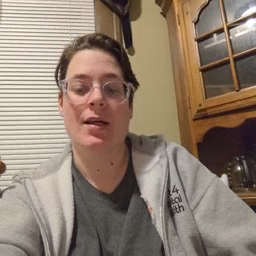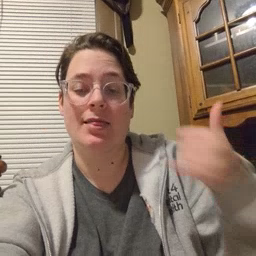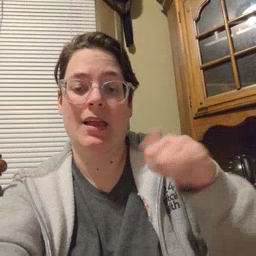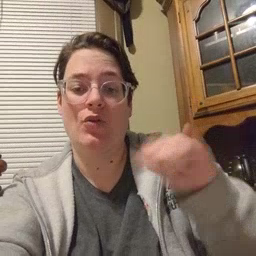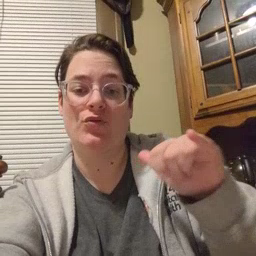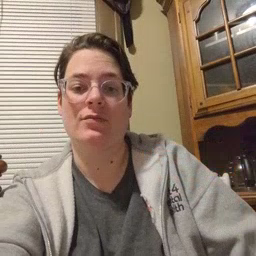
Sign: yellow